Interaction volume radius: 5 \u00c5
Interaction volume height: 25 \u00c5
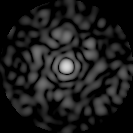
Disorder parameter: 0.8427